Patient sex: M
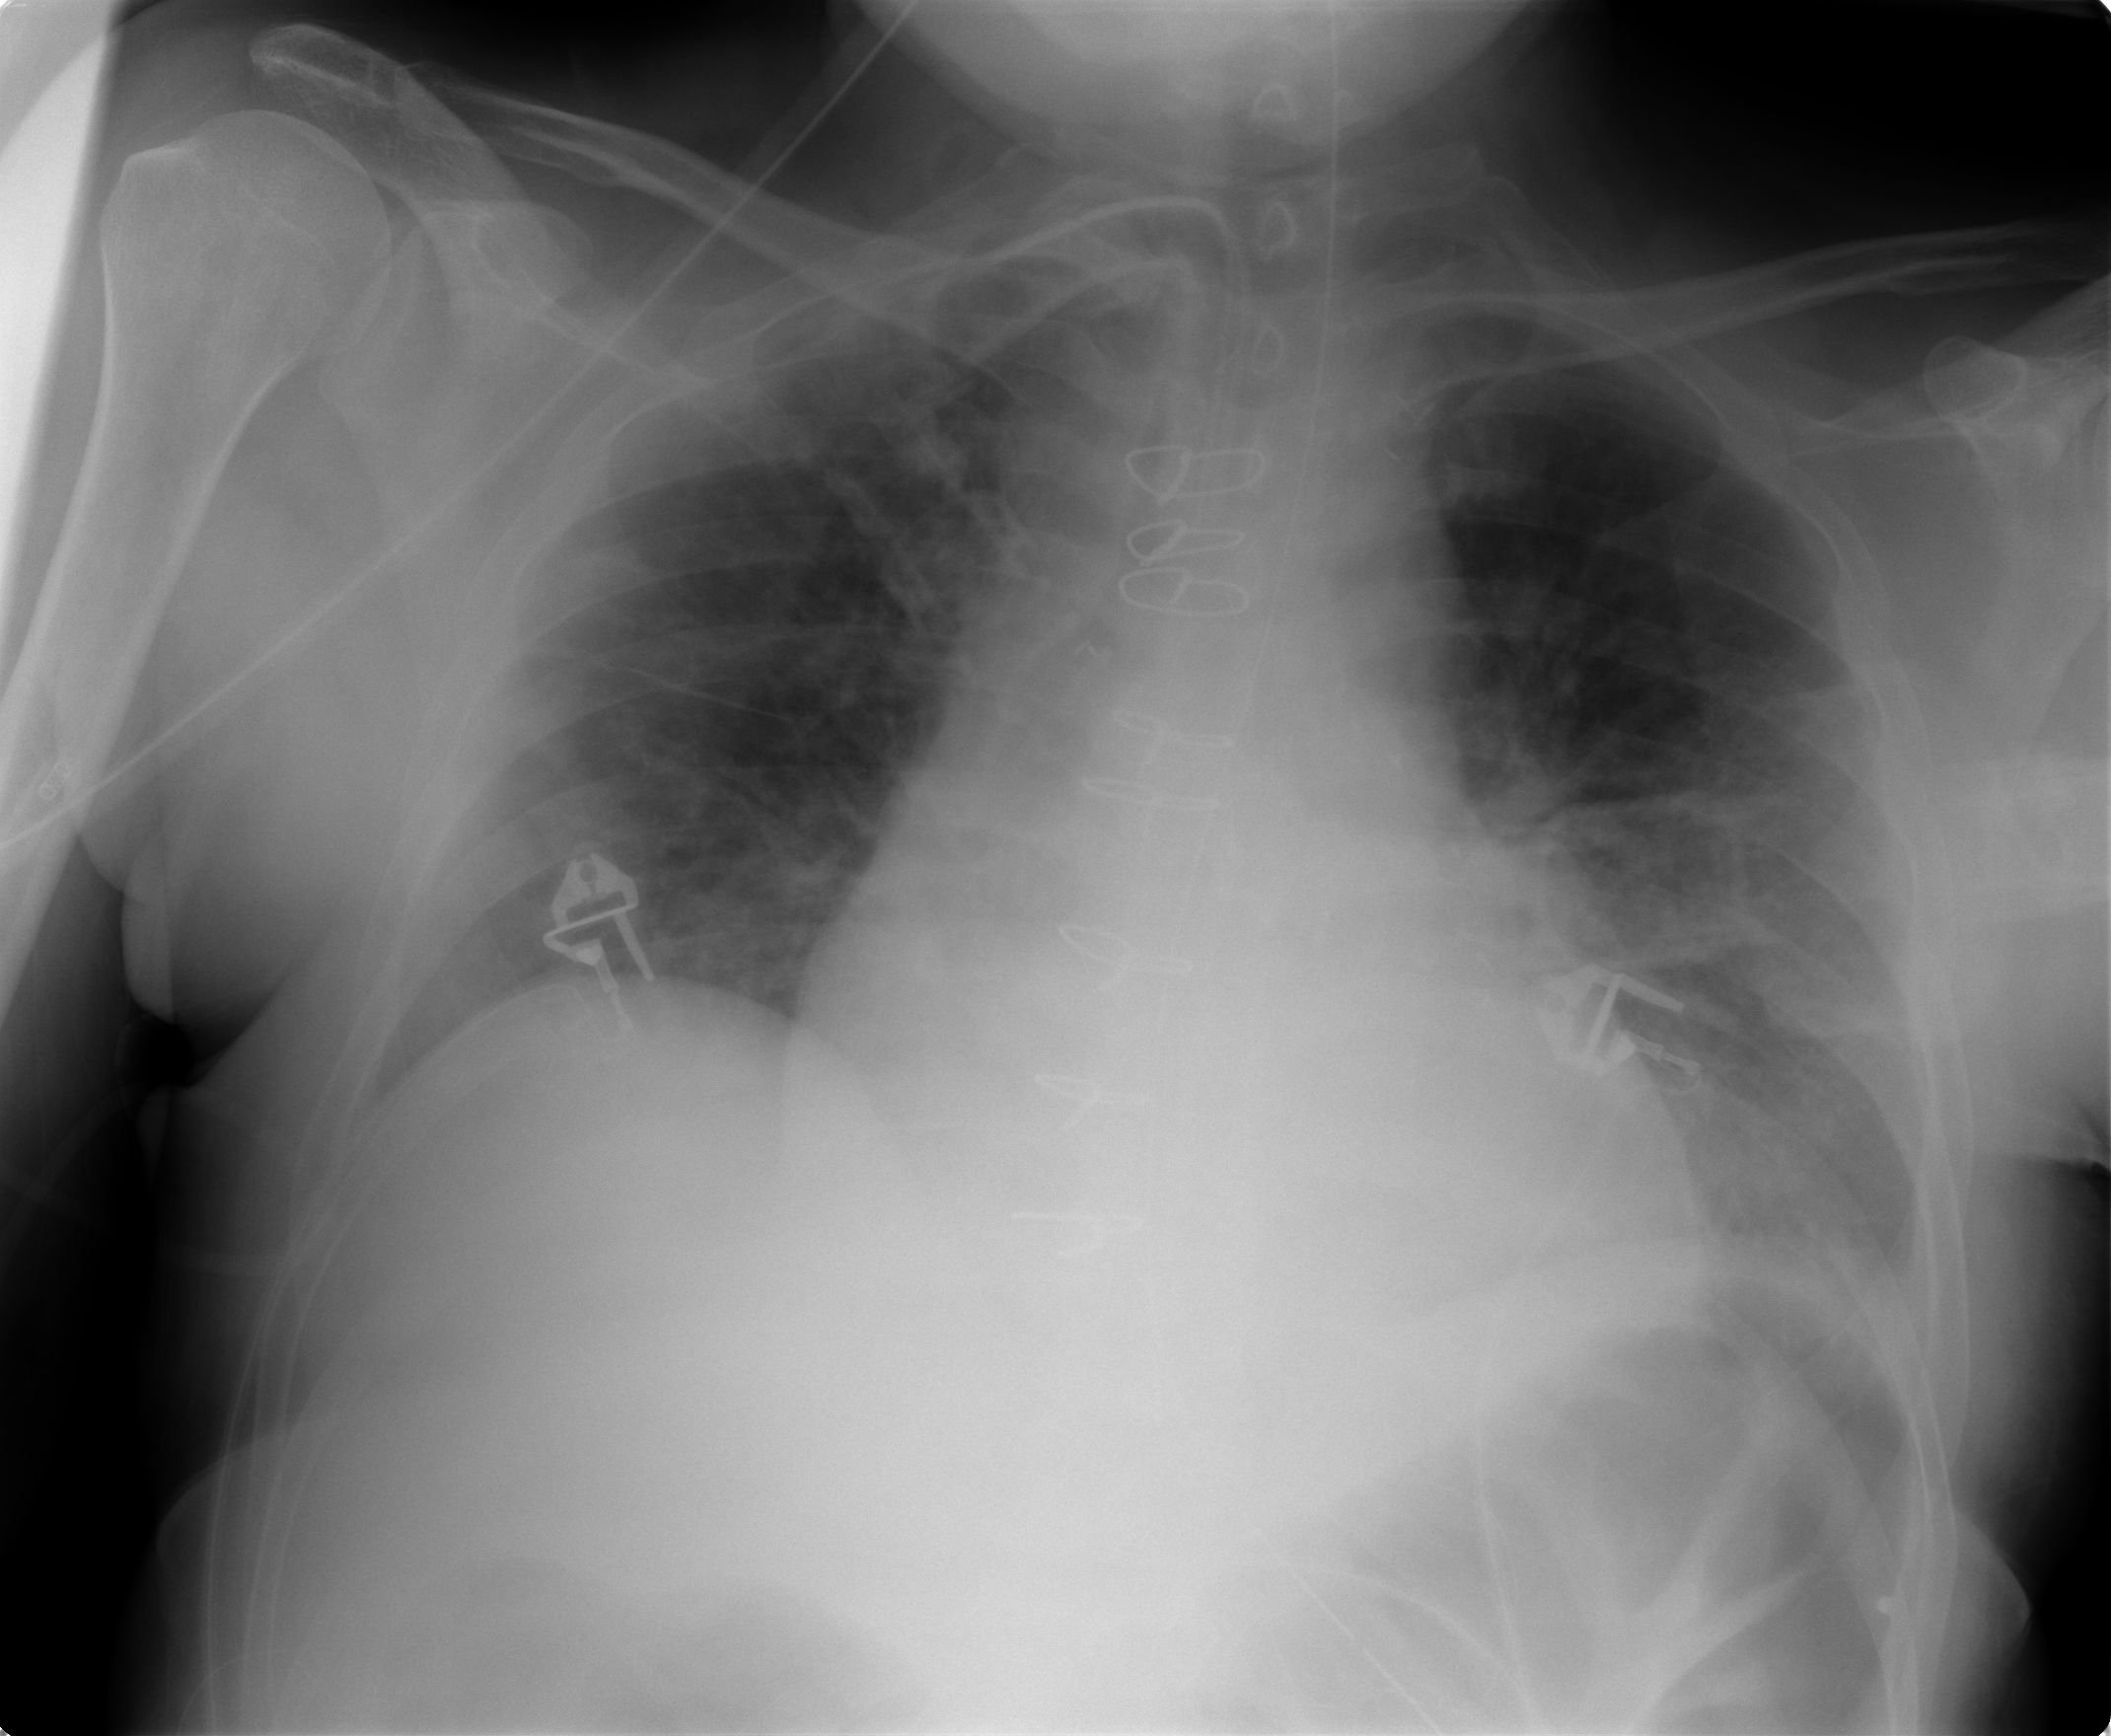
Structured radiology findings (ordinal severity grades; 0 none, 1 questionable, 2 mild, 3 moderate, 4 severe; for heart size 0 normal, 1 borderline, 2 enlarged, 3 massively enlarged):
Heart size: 2
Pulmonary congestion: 2
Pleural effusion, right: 0
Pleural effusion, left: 2
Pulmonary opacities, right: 1
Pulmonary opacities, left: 1
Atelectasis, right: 1
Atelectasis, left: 2